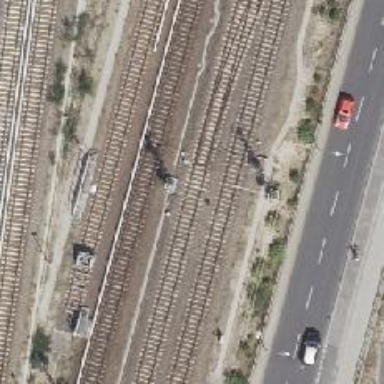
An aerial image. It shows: Railway signal.